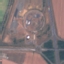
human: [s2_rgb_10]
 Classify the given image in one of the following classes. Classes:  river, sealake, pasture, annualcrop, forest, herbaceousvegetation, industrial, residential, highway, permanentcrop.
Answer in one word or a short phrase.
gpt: Highway